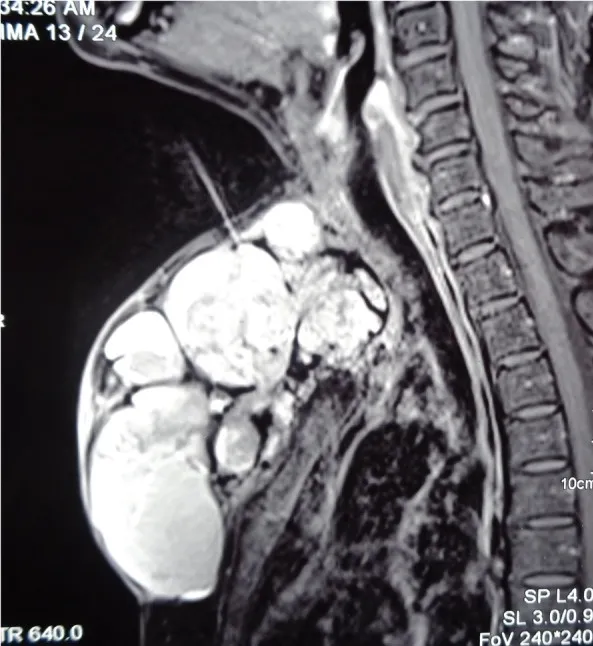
MRI sagittal view- multicystic lesion.
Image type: radiology (mri)